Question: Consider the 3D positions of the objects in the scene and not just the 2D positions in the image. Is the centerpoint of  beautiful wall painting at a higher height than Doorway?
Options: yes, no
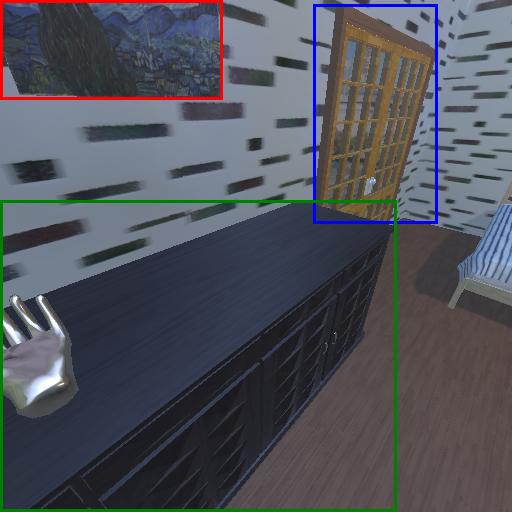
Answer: yes